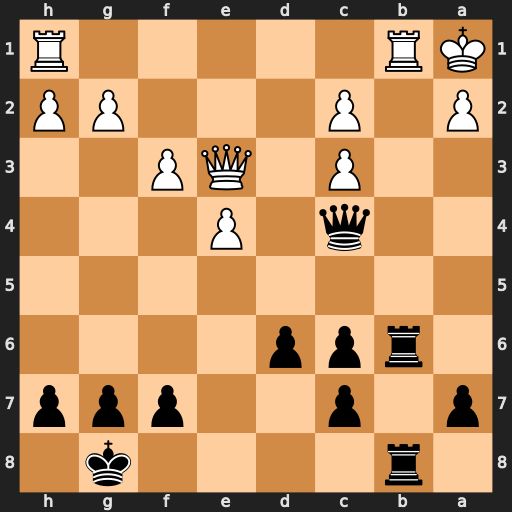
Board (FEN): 1r4k1/p1p2ppp/1rpp4/8/2q1P3/2P1QP2/P1P3PP/KR5R
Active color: b
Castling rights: -
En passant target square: -
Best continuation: Qxa2+ Kxa2 Ra6#